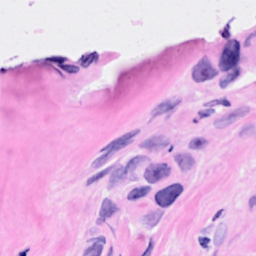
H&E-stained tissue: Breast